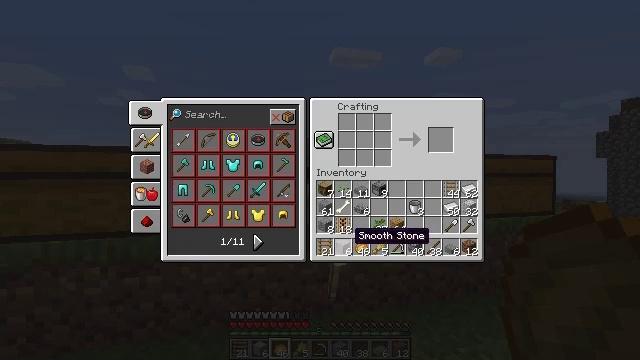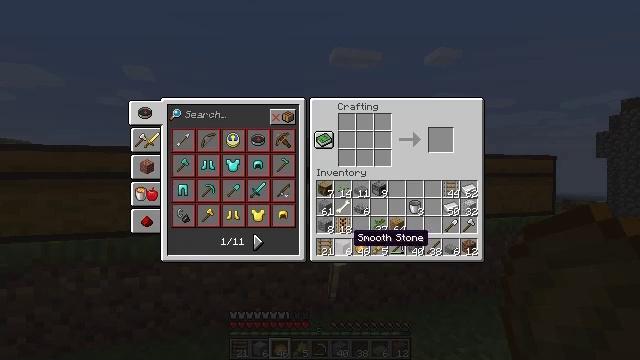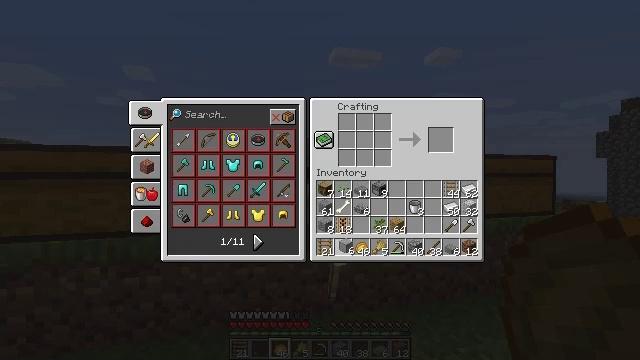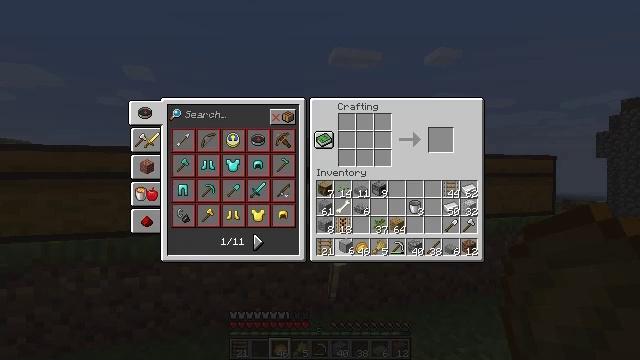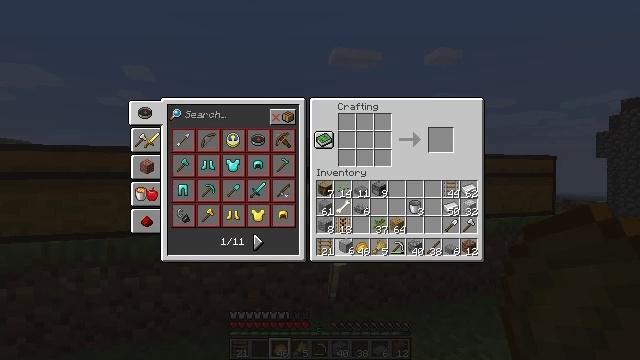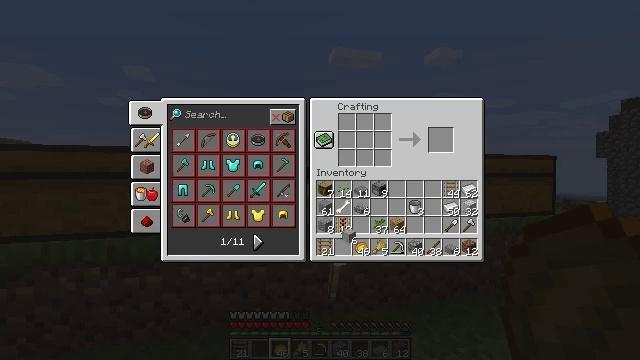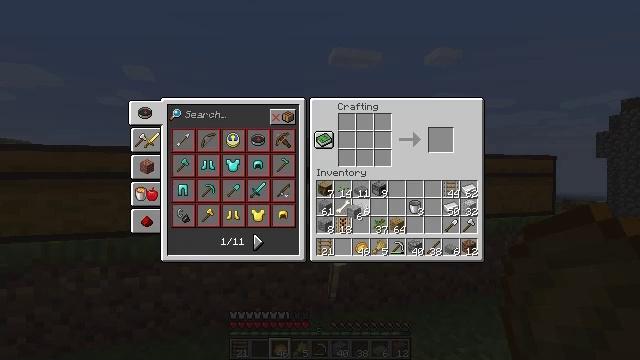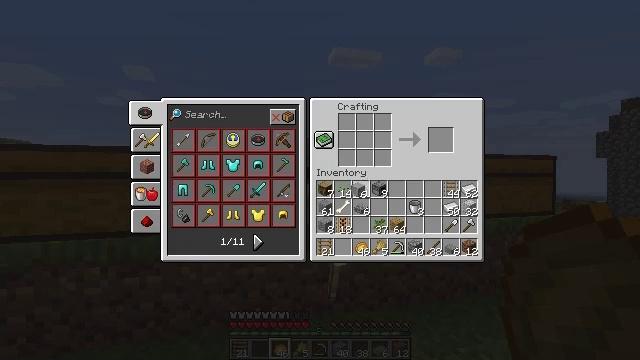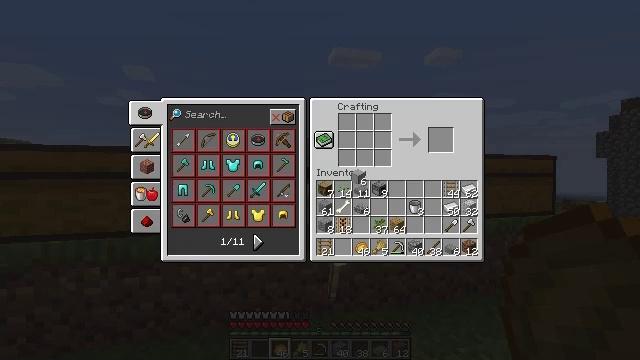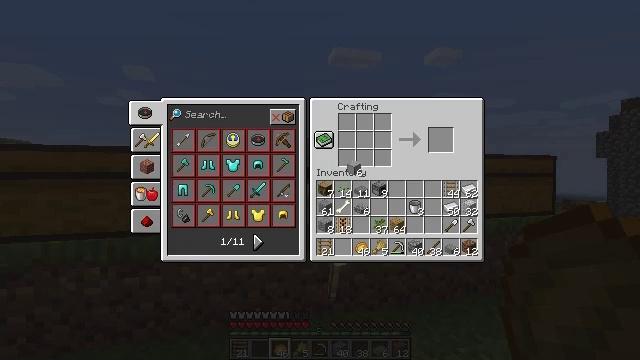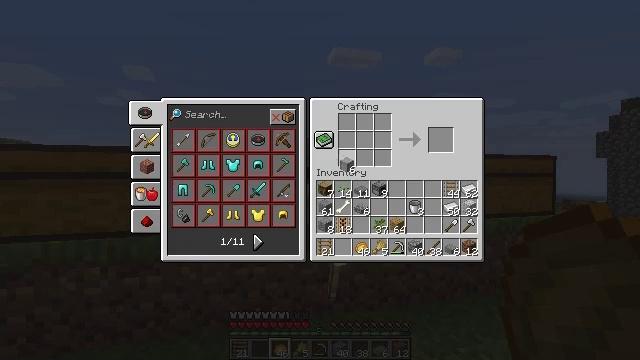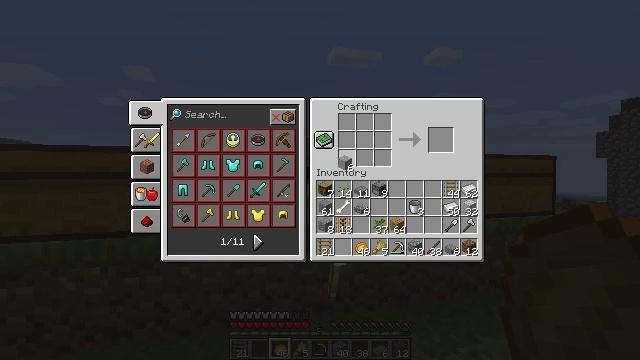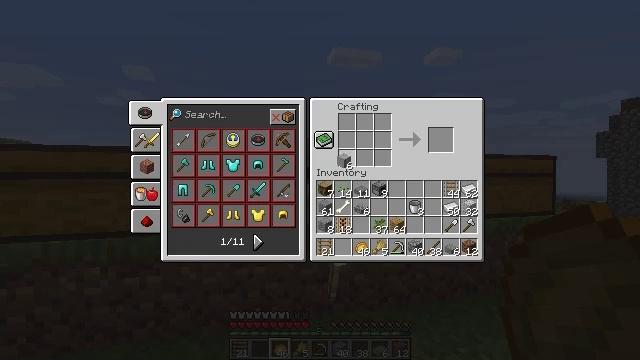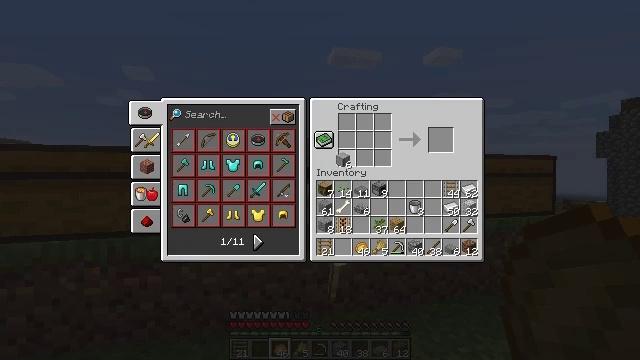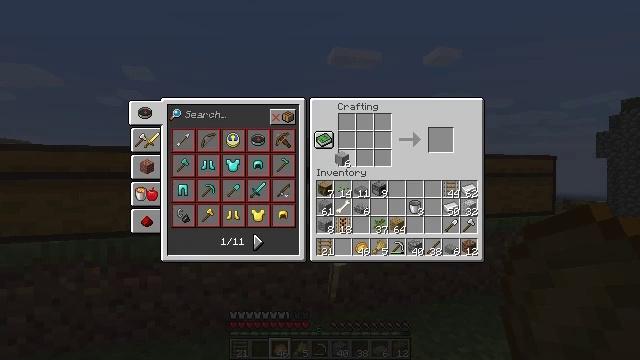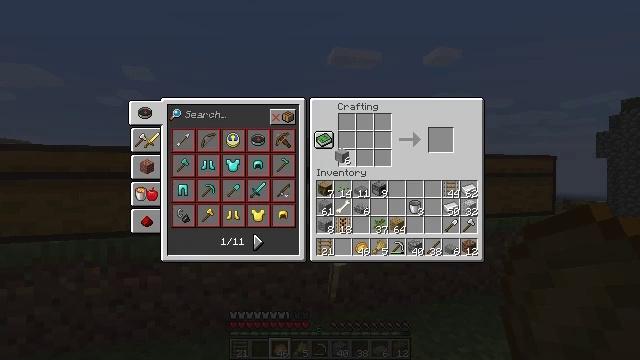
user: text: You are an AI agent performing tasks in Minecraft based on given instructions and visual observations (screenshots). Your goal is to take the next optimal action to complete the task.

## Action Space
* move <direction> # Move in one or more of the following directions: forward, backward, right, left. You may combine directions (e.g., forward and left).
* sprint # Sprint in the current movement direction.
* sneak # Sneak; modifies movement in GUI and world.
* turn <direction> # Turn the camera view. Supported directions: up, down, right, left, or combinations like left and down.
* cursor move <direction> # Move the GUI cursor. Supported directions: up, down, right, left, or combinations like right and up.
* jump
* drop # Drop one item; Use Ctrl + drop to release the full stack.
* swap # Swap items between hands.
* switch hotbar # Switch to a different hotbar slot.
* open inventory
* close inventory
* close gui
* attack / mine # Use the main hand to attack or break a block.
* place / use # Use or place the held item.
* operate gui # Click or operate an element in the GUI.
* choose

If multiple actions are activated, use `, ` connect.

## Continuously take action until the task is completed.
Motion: motion action
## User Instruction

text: Create a smooth stone slab at the crafting table.
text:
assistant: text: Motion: no_op
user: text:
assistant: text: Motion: operate gui
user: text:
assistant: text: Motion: operate gui
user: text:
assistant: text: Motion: operate gui
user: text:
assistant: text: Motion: cursor move up
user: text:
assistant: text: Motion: cursor move up
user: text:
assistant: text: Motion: cursor move up
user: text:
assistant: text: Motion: cursor move up
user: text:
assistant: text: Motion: cursor move up
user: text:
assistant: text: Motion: no_op
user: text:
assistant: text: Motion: no_op
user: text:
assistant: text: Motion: no_op
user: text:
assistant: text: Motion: no_op
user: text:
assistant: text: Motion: no_op
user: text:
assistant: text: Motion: no_op
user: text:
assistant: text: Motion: no_op
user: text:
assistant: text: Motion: choose
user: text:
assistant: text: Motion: choose
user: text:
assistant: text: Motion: choose
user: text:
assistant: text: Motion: cursor move right, choose
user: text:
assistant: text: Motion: cursor move right, choose
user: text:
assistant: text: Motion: cursor move right, choose
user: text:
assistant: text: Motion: cursor move right, choose
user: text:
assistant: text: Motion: choose
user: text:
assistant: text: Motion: choose
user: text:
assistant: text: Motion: choose
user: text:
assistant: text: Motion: choose
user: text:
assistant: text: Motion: choose
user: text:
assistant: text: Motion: choose
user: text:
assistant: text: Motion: choose